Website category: jobs
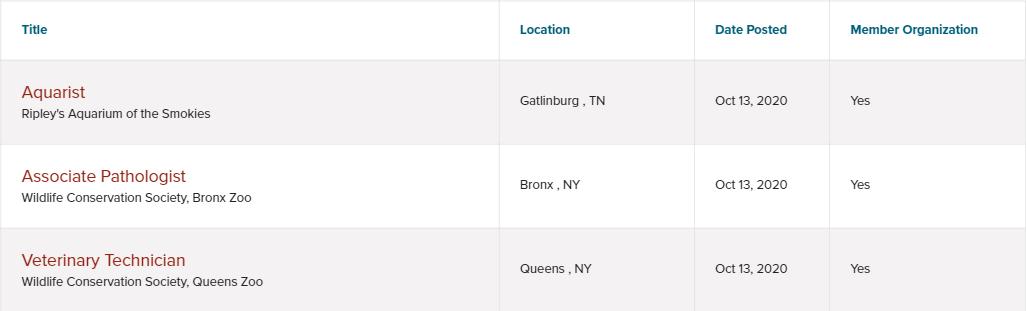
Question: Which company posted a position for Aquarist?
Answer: Ripley's Aquarium of the Smokies

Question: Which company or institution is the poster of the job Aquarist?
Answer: Ripley's Aquarium of the Smokies

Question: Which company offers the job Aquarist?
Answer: Ripley's Aquarium of the Smokies

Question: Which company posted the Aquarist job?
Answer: Ripley's Aquarium of the Smokies

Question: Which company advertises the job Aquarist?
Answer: Ripley's Aquarium of the Smokies

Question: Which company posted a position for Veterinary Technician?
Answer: Wildlife Conservation Society, Queens Zoo

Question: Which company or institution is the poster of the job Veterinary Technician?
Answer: Wildlife Conservation Society, Queens Zoo

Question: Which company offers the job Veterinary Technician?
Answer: Wildlife Conservation Society, Queens Zoo

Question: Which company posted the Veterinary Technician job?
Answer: Wildlife Conservation Society, Queens Zoo

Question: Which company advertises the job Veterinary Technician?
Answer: Wildlife Conservation Society, Queens Zoo

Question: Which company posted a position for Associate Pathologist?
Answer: Wildlife Conservation Society, Bronx Zoo

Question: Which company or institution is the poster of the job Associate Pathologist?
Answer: Wildlife Conservation Society, Bronx Zoo

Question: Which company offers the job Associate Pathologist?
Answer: Wildlife Conservation Society, Bronx Zoo

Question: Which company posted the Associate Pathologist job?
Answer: Wildlife Conservation Society, Bronx Zoo

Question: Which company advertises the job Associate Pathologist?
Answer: Wildlife Conservation Society, Bronx Zoo

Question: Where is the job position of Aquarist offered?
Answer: Gatlinburg , TN

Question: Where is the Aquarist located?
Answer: Gatlinburg , TN

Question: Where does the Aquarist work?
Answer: Gatlinburg , TN

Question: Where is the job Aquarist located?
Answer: Gatlinburg , TN

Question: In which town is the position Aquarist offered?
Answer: Gatlinburg , TN

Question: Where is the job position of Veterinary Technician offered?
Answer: Queens , NY

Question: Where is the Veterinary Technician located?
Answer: Queens , NY

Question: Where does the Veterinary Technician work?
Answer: Queens , NY

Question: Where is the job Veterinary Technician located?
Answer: Queens , NY

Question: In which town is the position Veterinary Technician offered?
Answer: Queens , NY

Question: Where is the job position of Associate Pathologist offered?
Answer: Bronx , NY

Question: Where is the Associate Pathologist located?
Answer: Bronx , NY

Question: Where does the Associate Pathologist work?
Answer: Bronx , NY

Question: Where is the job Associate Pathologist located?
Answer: Bronx , NY

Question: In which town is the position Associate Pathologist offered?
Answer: Bronx , NY

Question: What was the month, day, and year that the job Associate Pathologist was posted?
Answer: Oct 13, 2020

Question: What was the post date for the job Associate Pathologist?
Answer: Oct 13, 2020

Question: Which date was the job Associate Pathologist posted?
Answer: Oct 13, 2020

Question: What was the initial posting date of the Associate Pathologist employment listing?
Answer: Oct 13, 2020

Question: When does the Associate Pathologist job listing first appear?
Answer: Oct 13, 2020

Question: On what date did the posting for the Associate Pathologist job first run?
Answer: Oct 13, 2020

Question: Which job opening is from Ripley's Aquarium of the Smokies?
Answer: Aquarist

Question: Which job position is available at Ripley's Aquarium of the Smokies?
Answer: Aquarist

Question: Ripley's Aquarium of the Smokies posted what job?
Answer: Aquarist

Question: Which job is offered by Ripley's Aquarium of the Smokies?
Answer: Aquarist

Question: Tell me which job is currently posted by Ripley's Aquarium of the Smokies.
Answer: Aquarist

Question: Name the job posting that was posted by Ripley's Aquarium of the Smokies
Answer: Aquarist

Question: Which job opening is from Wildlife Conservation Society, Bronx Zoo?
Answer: Associate Pathologist

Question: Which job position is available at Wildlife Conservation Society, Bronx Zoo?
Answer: Associate Pathologist

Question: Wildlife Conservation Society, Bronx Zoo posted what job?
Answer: Associate Pathologist

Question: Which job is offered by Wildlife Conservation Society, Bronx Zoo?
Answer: Associate Pathologist

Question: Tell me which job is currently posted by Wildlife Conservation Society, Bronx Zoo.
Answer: Associate Pathologist

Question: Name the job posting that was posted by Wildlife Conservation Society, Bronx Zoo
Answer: Associate Pathologist

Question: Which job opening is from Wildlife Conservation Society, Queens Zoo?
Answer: Veterinary Technician

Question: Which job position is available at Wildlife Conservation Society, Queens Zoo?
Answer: Veterinary Technician

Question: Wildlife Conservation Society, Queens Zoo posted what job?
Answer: Veterinary Technician

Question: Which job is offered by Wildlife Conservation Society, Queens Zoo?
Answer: Veterinary Technician

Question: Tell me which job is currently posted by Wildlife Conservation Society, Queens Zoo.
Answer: Veterinary Technician

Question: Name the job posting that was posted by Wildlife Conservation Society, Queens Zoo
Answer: Veterinary Technician

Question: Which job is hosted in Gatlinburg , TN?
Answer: Aquarist

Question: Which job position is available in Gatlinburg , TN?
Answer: Aquarist

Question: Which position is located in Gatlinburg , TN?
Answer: Aquarist

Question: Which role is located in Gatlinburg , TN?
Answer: Aquarist

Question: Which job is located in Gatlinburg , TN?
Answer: Aquarist

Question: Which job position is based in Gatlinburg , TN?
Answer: Aquarist

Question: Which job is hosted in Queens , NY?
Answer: Veterinary Technician

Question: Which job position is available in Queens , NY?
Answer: Veterinary Technician

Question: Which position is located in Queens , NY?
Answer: Veterinary Technician

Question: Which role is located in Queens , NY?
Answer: Veterinary Technician